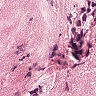
Metastatic tissue present: yes